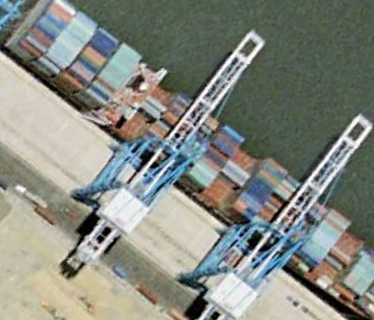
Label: Container_ship